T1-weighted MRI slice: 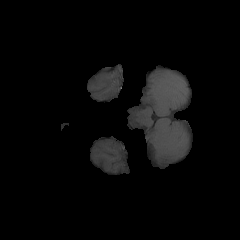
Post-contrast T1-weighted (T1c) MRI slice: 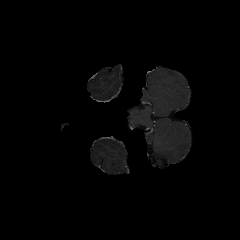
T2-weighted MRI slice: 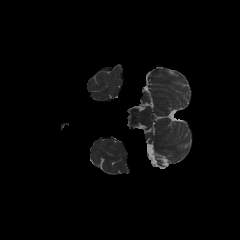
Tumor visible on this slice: no